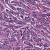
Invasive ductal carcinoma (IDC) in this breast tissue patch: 1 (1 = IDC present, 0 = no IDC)